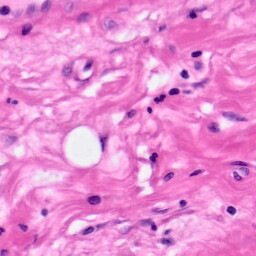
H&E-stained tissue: Pancreatic